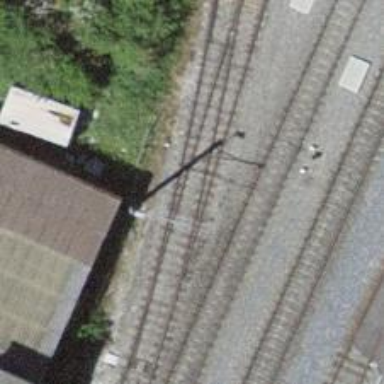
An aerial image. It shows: Railway switch.